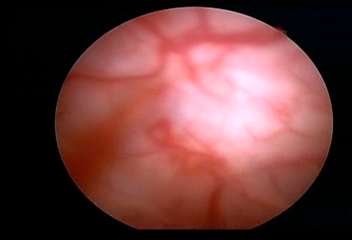
Modality: WLC
Class: Normal mucosa
Bladder cancer association: No